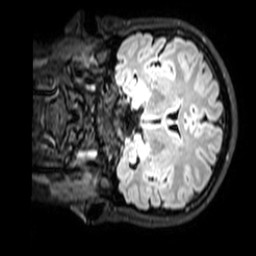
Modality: T1w
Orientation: coronal
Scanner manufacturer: philips
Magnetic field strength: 3 T
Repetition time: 4.8 s
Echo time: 0.2586 s